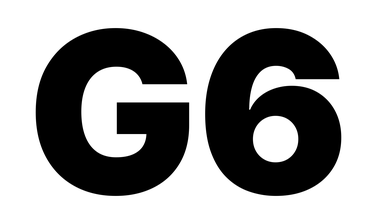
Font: Inter_Black